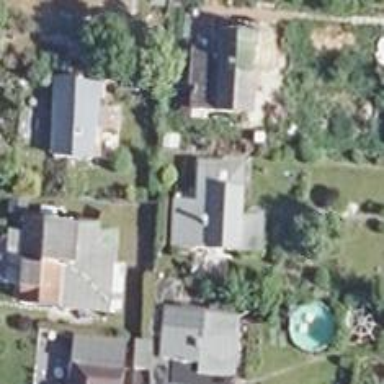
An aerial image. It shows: Plot in the allotments.